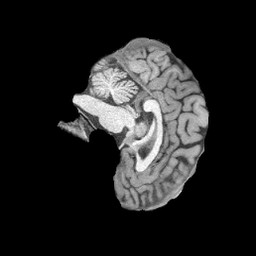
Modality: T1w
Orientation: sagittal
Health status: healthy